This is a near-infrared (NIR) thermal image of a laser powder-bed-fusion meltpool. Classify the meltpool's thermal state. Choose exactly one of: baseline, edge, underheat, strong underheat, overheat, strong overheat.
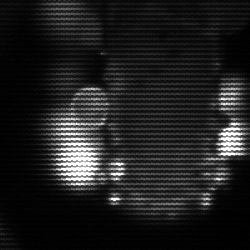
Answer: strong underheat